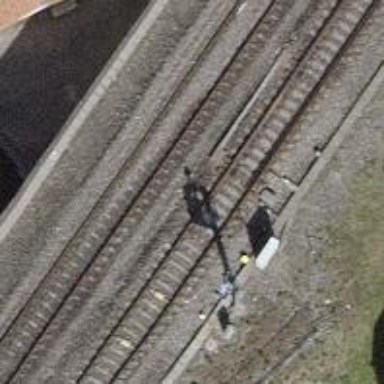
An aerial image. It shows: Railway switch.